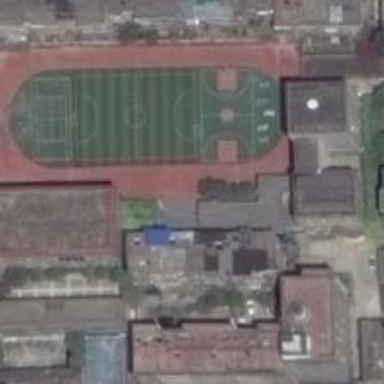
The playground can be divided into two parts, including a football field and a basketball court, with several buildings nearby .